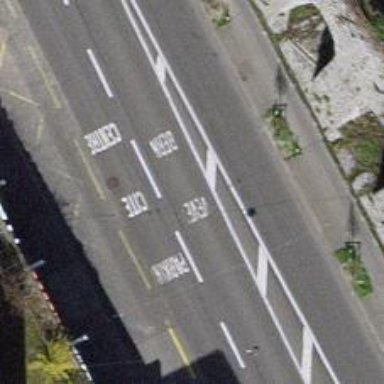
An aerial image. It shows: Trolleybus stop position for public transport.